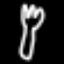
Label: fork